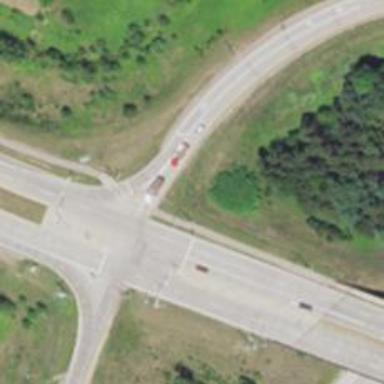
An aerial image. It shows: This image shows trunk highway that functions as expressway.